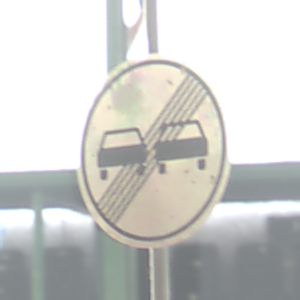
Verkehrszeichen: EndeUeberholverbot
Umgebung: Roofed, Special
Tageszeit: MorningAfternoon
Wetter: NotSpecified
Licht: Artificial
Jahreszeit: NotSpecified
Kontrast: MediumContrast